Question: I'm trying to update my ActiveRecord.cs and Struct.cs for a project after adding a column to a table on my database. I've done this numerous times before, right click the tool and click 'Run Customer tool', and never had issues.
However this time I get a ton of errors (83 to be exact) after the tools finish running. I've tried reverting the changes and running it again, but the errors still show up. I really have no idea where to go from here since this has never happened before. Is there something obvious I should check that could cause these tools to run incorrectly?
I'll provide a screenshot of some of the errors.

EDIT: Changed the screenshot to something easier to read.
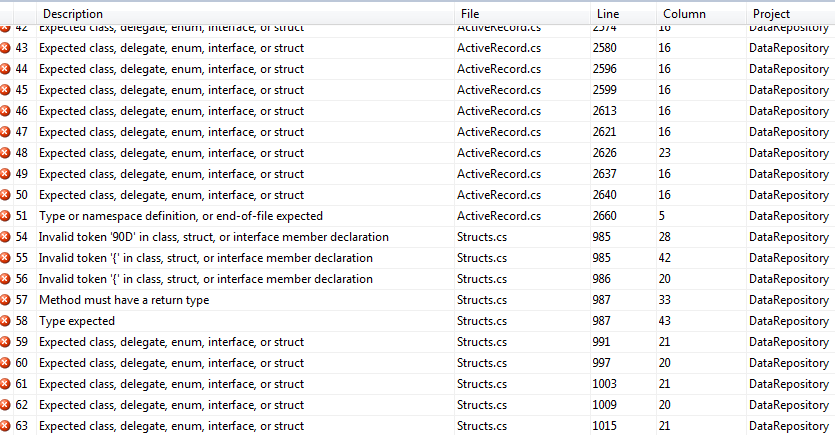
Answer: Seems the issue was that the .cs files were not being generated correctly. This was caused by the db server we use timing out while the tools were running. Reason I didn't catch it was because the timed out error wasn't listed the first couple times I tried this.